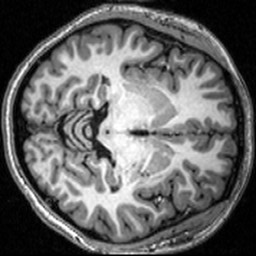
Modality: T1w
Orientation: axial